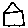
Label: house